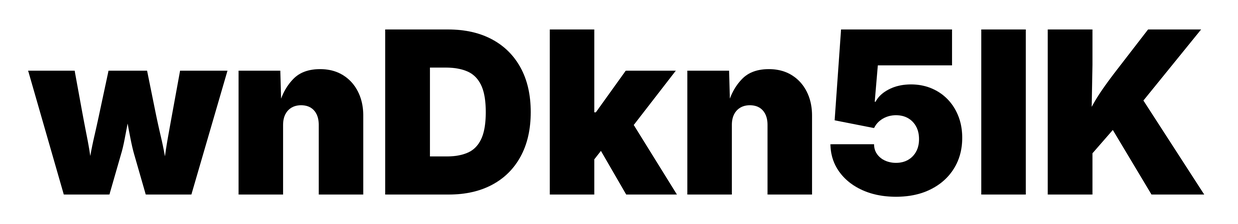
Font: Inter_Black